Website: crate-barrel
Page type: customer-info-address
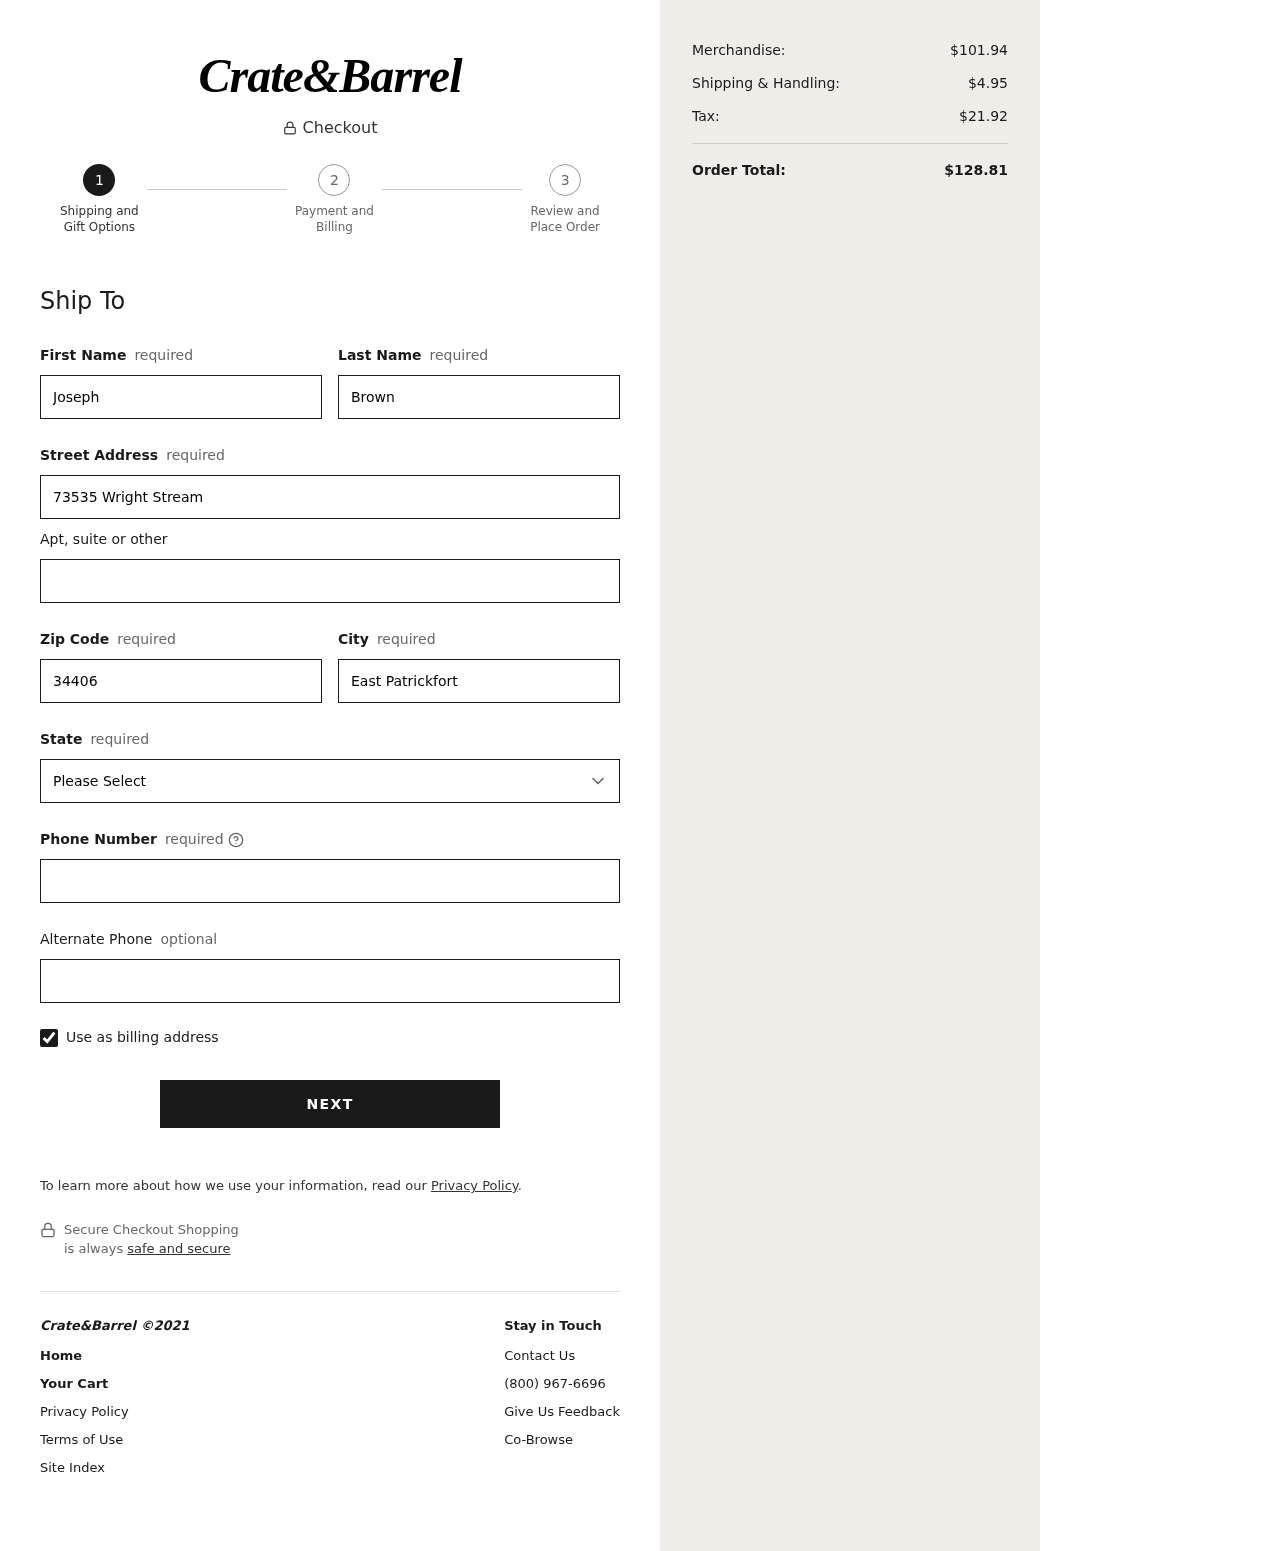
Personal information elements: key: PII_STATE
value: Illinois
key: PII_FIRSTNAME
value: Joseph
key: PII_LASTNAME
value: Brown
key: PII_STREET
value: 73535 Wright Stream
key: PII_POSTCODE
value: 34406
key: PII_CITY
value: East Patrickfort
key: PII_PHONE
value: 6763086579
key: PII_PHONE_ALT
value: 8528346065
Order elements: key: ORDER_SUBTOTAL
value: $101.94
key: ORDER_SHIPPING_COST
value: $4.95
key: ORDER_TAX
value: $21.92
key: ORDER_TOTAL
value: $128.81